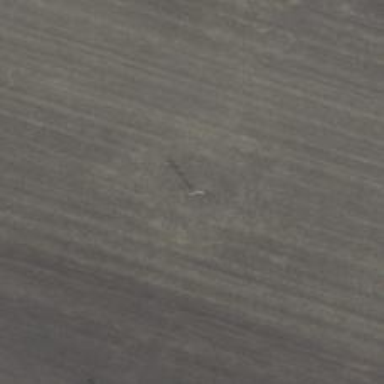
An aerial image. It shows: Power pole.